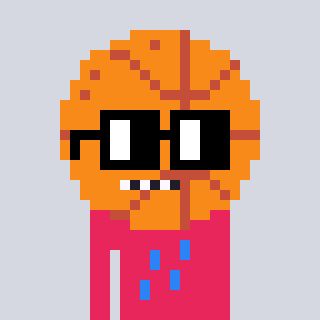
a pixel art character with square black glasses, a basketball-shaped head and a redpinkish-colored body on a cool background